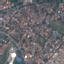
Label: Residential